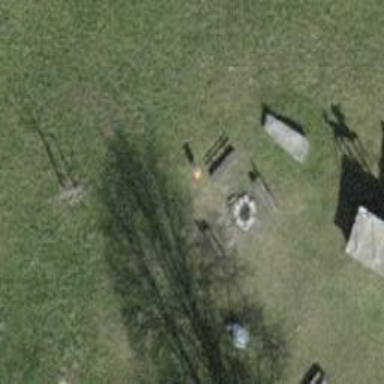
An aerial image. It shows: Brown bench.